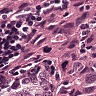
Metastatic tissue present: yes